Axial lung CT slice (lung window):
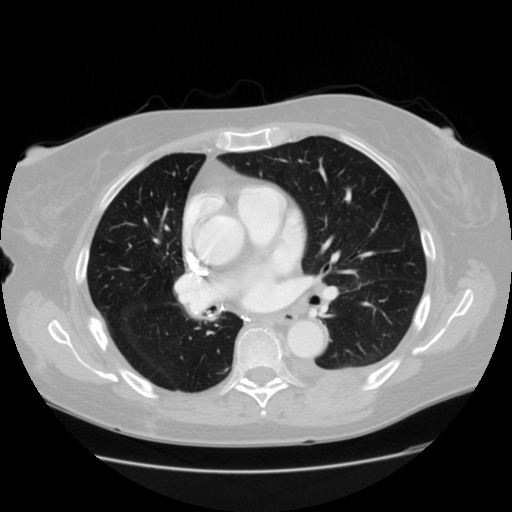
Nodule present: no